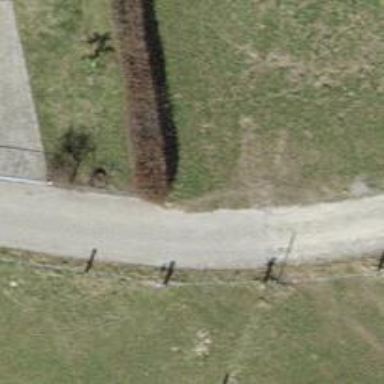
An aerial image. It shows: Hedge acting as barrier.